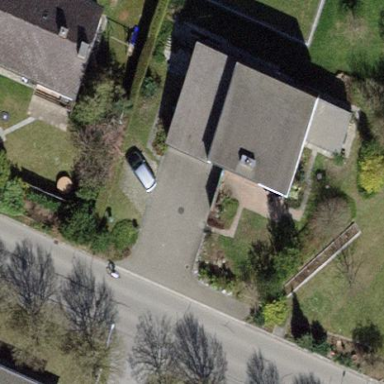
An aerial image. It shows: House with saltbox-shaped roof.